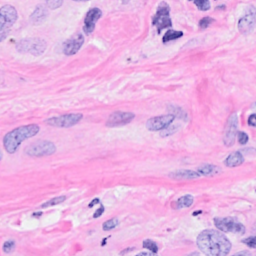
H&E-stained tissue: Breast